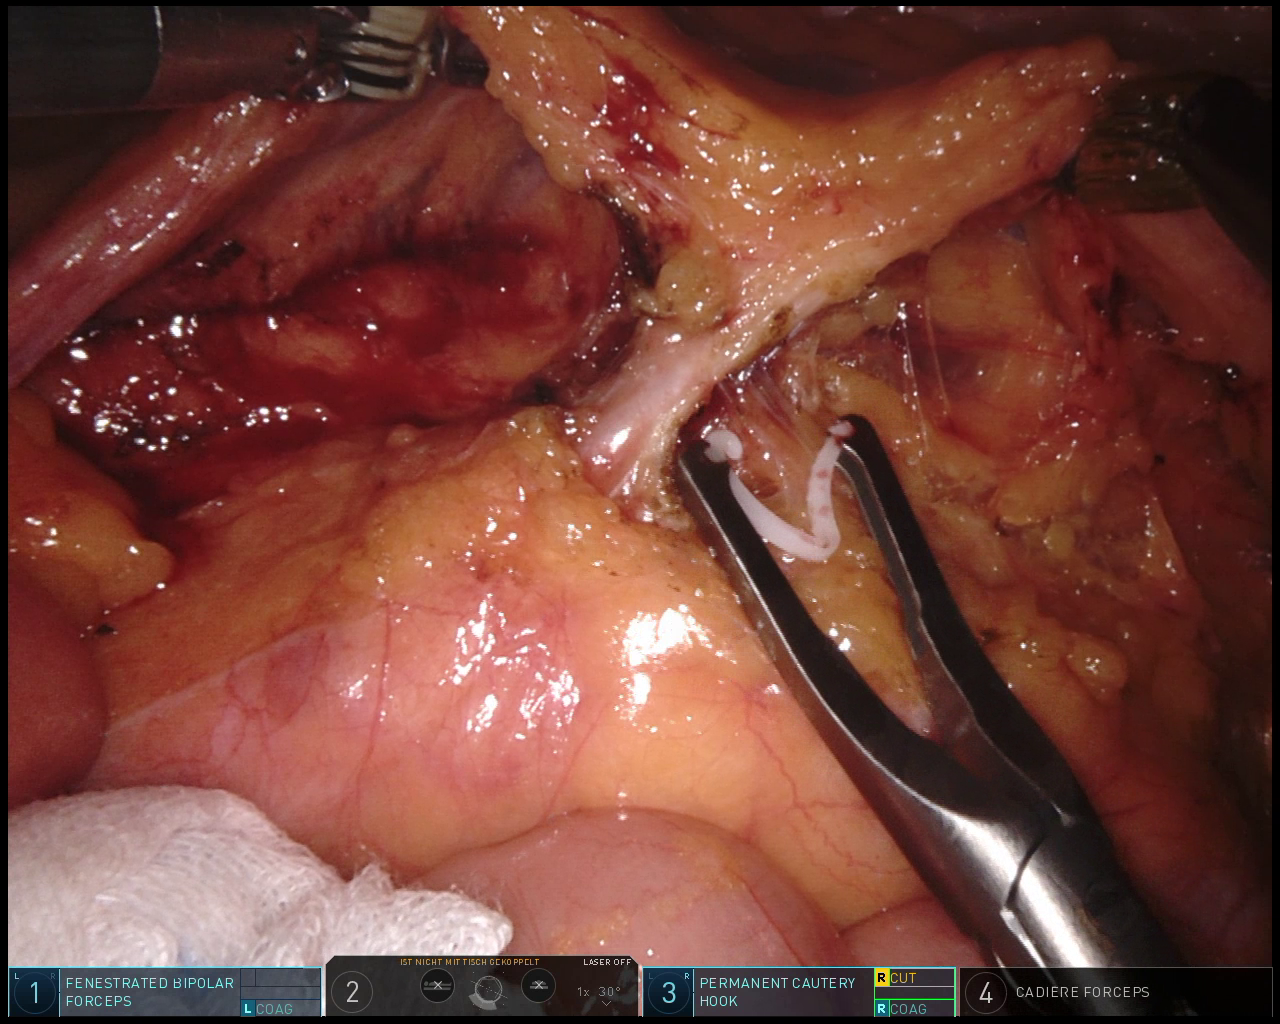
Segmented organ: inferior_mesenteric_artery
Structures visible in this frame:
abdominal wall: no
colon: no
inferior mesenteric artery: yes
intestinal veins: no
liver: no
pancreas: no
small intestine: yes
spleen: no
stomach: no
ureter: no
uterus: no
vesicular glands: no